Question: I know how to create a UIImage programatically, with the following code:
'''
CGRect rect = CGRectMake(0.0f, 0.0f, 300.0f, 60.0f);
UIGraphicsBeginImageContext(rect.size);
CGContextRef context = UIGraphicsGetCurrentContext();
CGContextSetFillColorWithColor(context, [color CGColor]);
CGContextFillRect(context, rect);
UIImage *image = UIGraphicsGetImageFromCurrentImageContext();
UIGraphicsEndImageContext();
'''
What I want to do is, to fill it with multiple colors. like the following

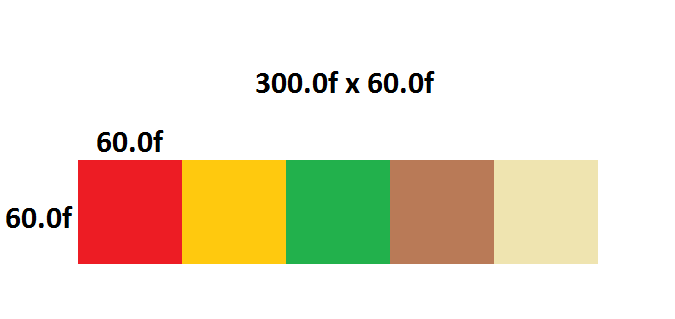
Answer: You know how to paint one rectangle, just extrapolate for painting multiple rectangles as below. Usse your own colors. I have used inbuilt color, if need any custom colors then set the color using RGB value.
'''
CGRect rect = CGRectMake(0.0f, 0.0f, 300.0f, 60.0f);
NSArray *colorArray = [NSArray arrayWithObjects:[UIColor redColor],[UIColor yellowColor],[UIColor greenColor],[UIColor brownColor],
[UIColor lightGrayColor],nil];
UIGraphicsBeginImageContext(rect.size);
CGContextRef context = UIGraphicsGetCurrentContext();
for (int i = 0; i < colorArray.count; i++)
{
CGRect smallRect = CGRectMake((300.0f /colorArray.count) * i,0.0f,(300.0f /colorArray.count) ,60.0f);
CGContextSetFillColorWithColor(context, [colorArray[i] CGColor]);
CGContextFillRect(context, smallRect);
}
UIImage *image = UIGraphicsGetImageFromCurrentImageContext();
UIGraphicsEndImageContext();
'''